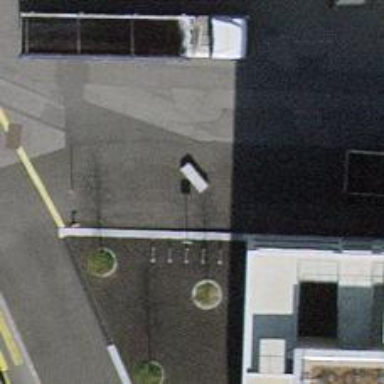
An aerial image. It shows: Concrete bench.